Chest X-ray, PA view. Patient: 63 years old, sex M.
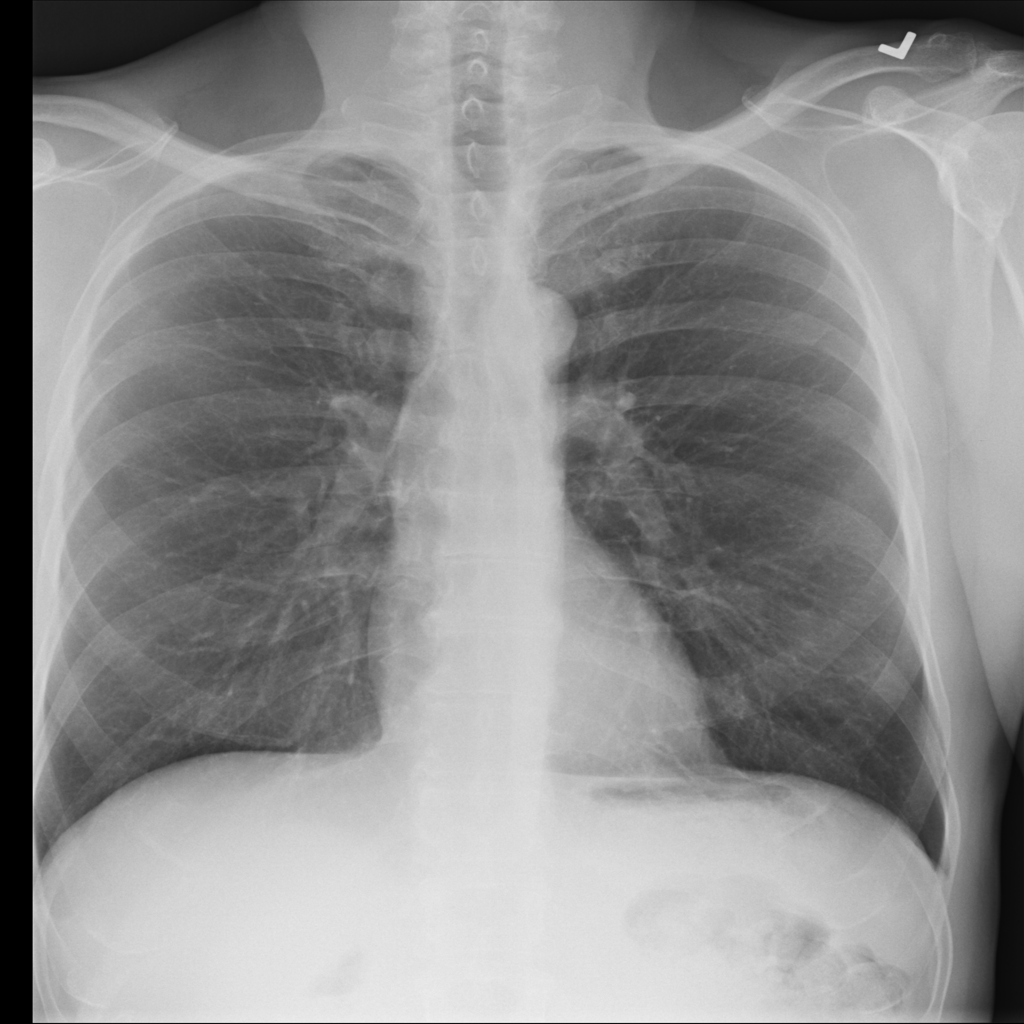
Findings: No Finding